Question: There are column with numbers only. But it sorts like that:

And how this part of code looks like:
'''
self.table = QTableWidget(self)
self.table.setColumnCount(5)
self.table.setRowCount(0)
self.table.setSortingEnabled(True)
self.table.sortByColumn(1, Qt.DescendingOrder)
'''
And there are not just 4 or 5 rows, it cant be 10,100, or more, because i have a button to insert row with custom number in this 1st column. And some buttons to edit items in this column (but it still only numbers)
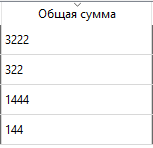
Answer: If you insert the item data as text strings, they will always use the alphanumerical ordering, so numbers from 1 to 20 will be sorted like this:
'''
1, 10, 2, 20, 3, 4, ...
'''
To achieve numerical ordering, the data has to be stored as numeric, and this can be done by using <URL>:
'''
from random import randrange
class MyWindow(QtWidgets.QWidget):
# ...
def addData(self):
for row in range(10):
item = QtWidgets.QTableWidgetItem()
item.setData(QtCore.Qt.DisplayRole, randrange(10000))
self.table.setItem(row, 1, item)
'''
Alternatively, you can subclass the QTableWidgetItem, as shown in this answer: <URL>.